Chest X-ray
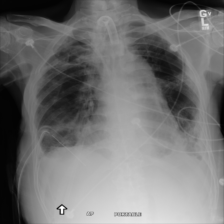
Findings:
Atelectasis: negative
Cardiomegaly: negative
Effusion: negative
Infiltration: negative
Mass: negative
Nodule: negative
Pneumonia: negative
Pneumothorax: negative
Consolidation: negative
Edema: negative
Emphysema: negative
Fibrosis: positive
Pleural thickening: negative
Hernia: negative